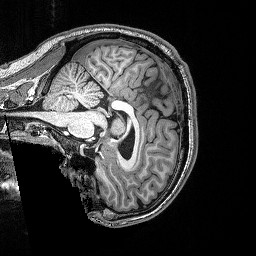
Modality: T1w
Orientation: sagittal
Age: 33
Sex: male
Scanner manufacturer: siemens
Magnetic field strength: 3 T
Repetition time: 2.53 s
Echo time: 0.0033 s